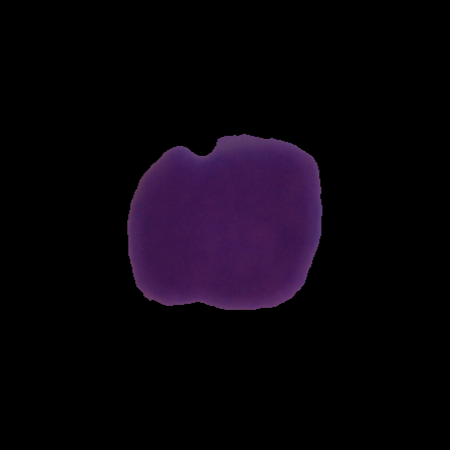
Label: cancer